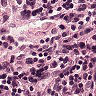
Metastatic tissue present: no